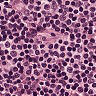
Metastatic tissue present: no